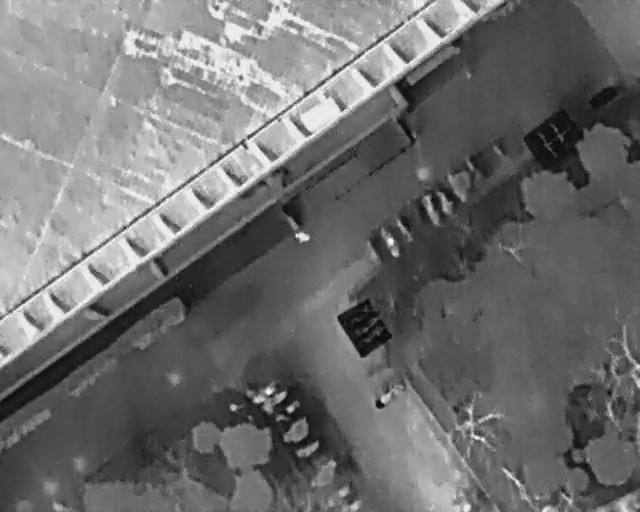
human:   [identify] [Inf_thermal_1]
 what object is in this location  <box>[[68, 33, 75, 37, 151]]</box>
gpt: <ref>1 medium bicycle at the right</ref>

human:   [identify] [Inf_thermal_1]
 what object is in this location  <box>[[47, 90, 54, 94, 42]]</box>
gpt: <ref>1 large bicycle at the bottom</ref>

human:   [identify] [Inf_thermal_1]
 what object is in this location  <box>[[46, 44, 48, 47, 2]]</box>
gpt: <ref>1 medium person at the center</ref>